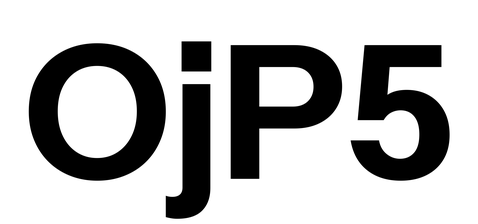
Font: InstrumentSans_Bold